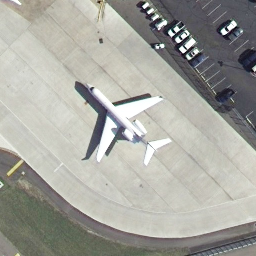
Label: airplane